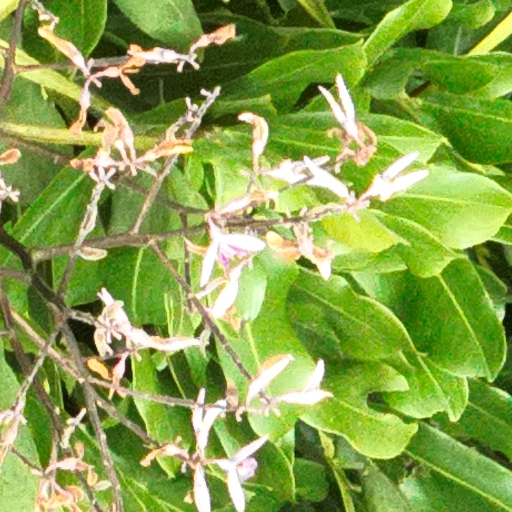
Species: Dipteryx oleifera
GBIF accepted scientific name: Dipteryx oleifera
Crown area (m\u00b2): 144.373